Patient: sex M, age 29
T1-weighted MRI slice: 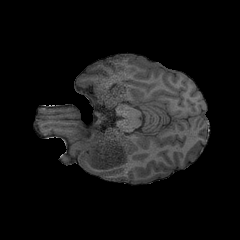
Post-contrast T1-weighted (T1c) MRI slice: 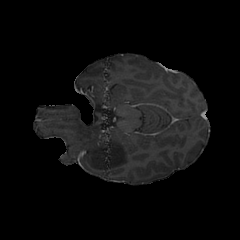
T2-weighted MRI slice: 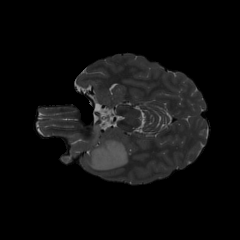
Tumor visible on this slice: yes
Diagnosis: Astrocytoma, IDH-mutant
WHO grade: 2